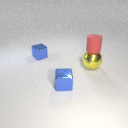
small blue metal cube to the left of small blue metal cube